Question: Is there an elegant way to output the text in a model property's DisplayName attribute using LabelFor without encoding? The DisplayName attribute contains an tag that need to rendered as raw HTML.
I'd like to avoid creating a custom helper unless it is unavoidable. If it's unavoidable please describe how to create a helper that can override LabelFor.
Property in the model:
'''
[DisplayName("Title <em>&lt;title&gt;</em>")]
public string Title { get; set; }
'''
Razor view:
'''
@Html.LabelFor(model => model.Title, new {@class = "control-label col-md-2"}
'''
Output:

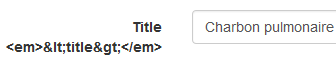
Answer: Sorry, but it seems there is no way of doing this like this post with original helper source code is showing:
<URL>
Seems like you have to implement your own helper.